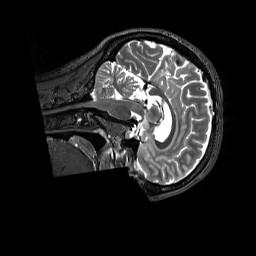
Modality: T2w
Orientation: sagittal
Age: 40
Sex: female
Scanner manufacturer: siemens
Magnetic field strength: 3 T
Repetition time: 3.2 s
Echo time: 0.728 s